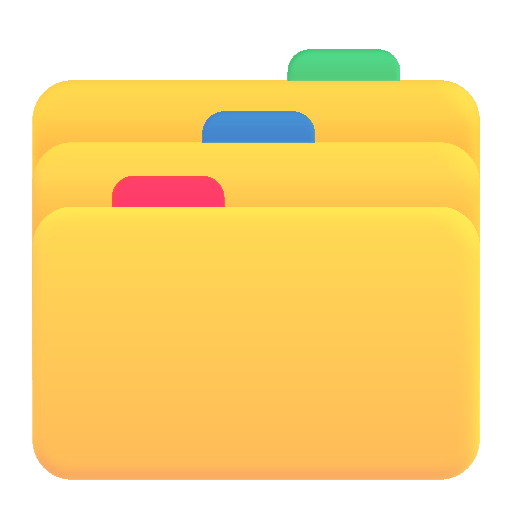
card index dividers color